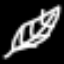
Label: leaf